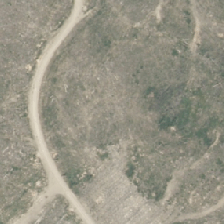
Land cover: harvested_forest